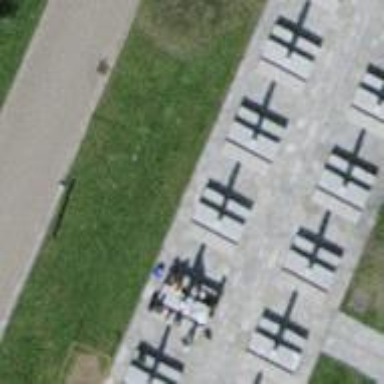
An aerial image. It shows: Picnic table located in leisure land area.